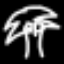
Label: palm tree